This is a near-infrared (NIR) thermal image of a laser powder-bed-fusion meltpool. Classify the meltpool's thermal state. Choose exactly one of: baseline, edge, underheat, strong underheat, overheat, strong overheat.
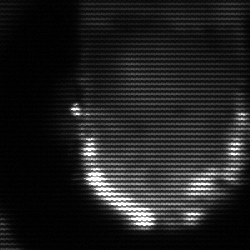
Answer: baseline